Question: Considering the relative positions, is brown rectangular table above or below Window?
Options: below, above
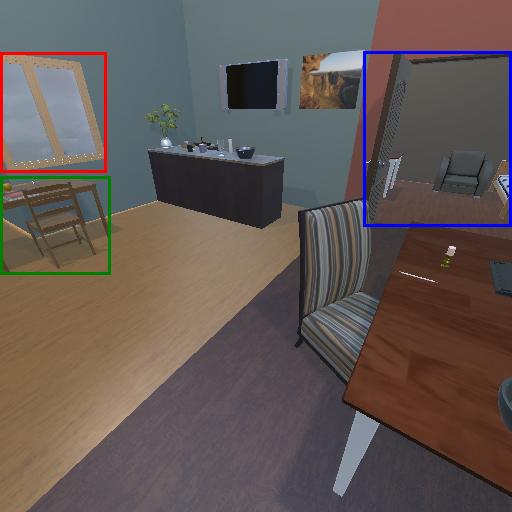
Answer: below